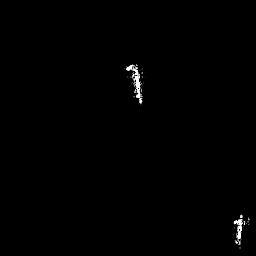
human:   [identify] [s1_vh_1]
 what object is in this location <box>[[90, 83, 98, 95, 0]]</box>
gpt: <ref>1 medium ship at the bottom right</ref>